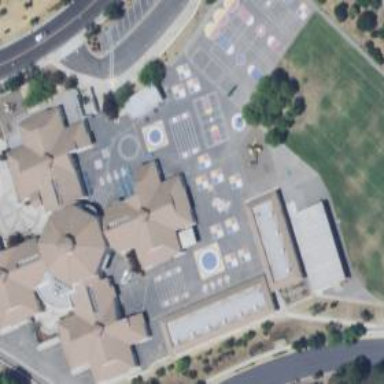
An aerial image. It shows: School.